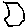
Label: hexagon